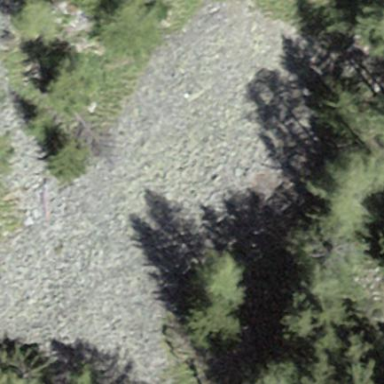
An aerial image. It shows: Scree landscape.